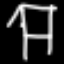
Label: bed